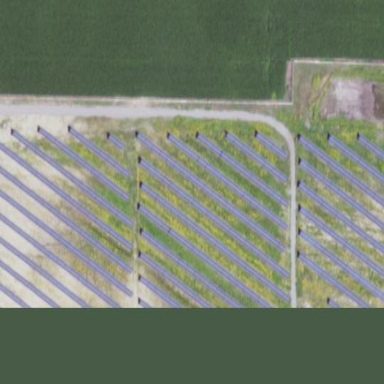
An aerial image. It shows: Solar power generator with photovoltaic panels.